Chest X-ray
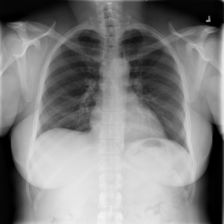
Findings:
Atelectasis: negative
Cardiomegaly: negative
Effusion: negative
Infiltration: negative
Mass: negative
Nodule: negative
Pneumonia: negative
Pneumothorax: negative
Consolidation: negative
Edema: negative
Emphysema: negative
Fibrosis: negative
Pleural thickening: negative
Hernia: negative